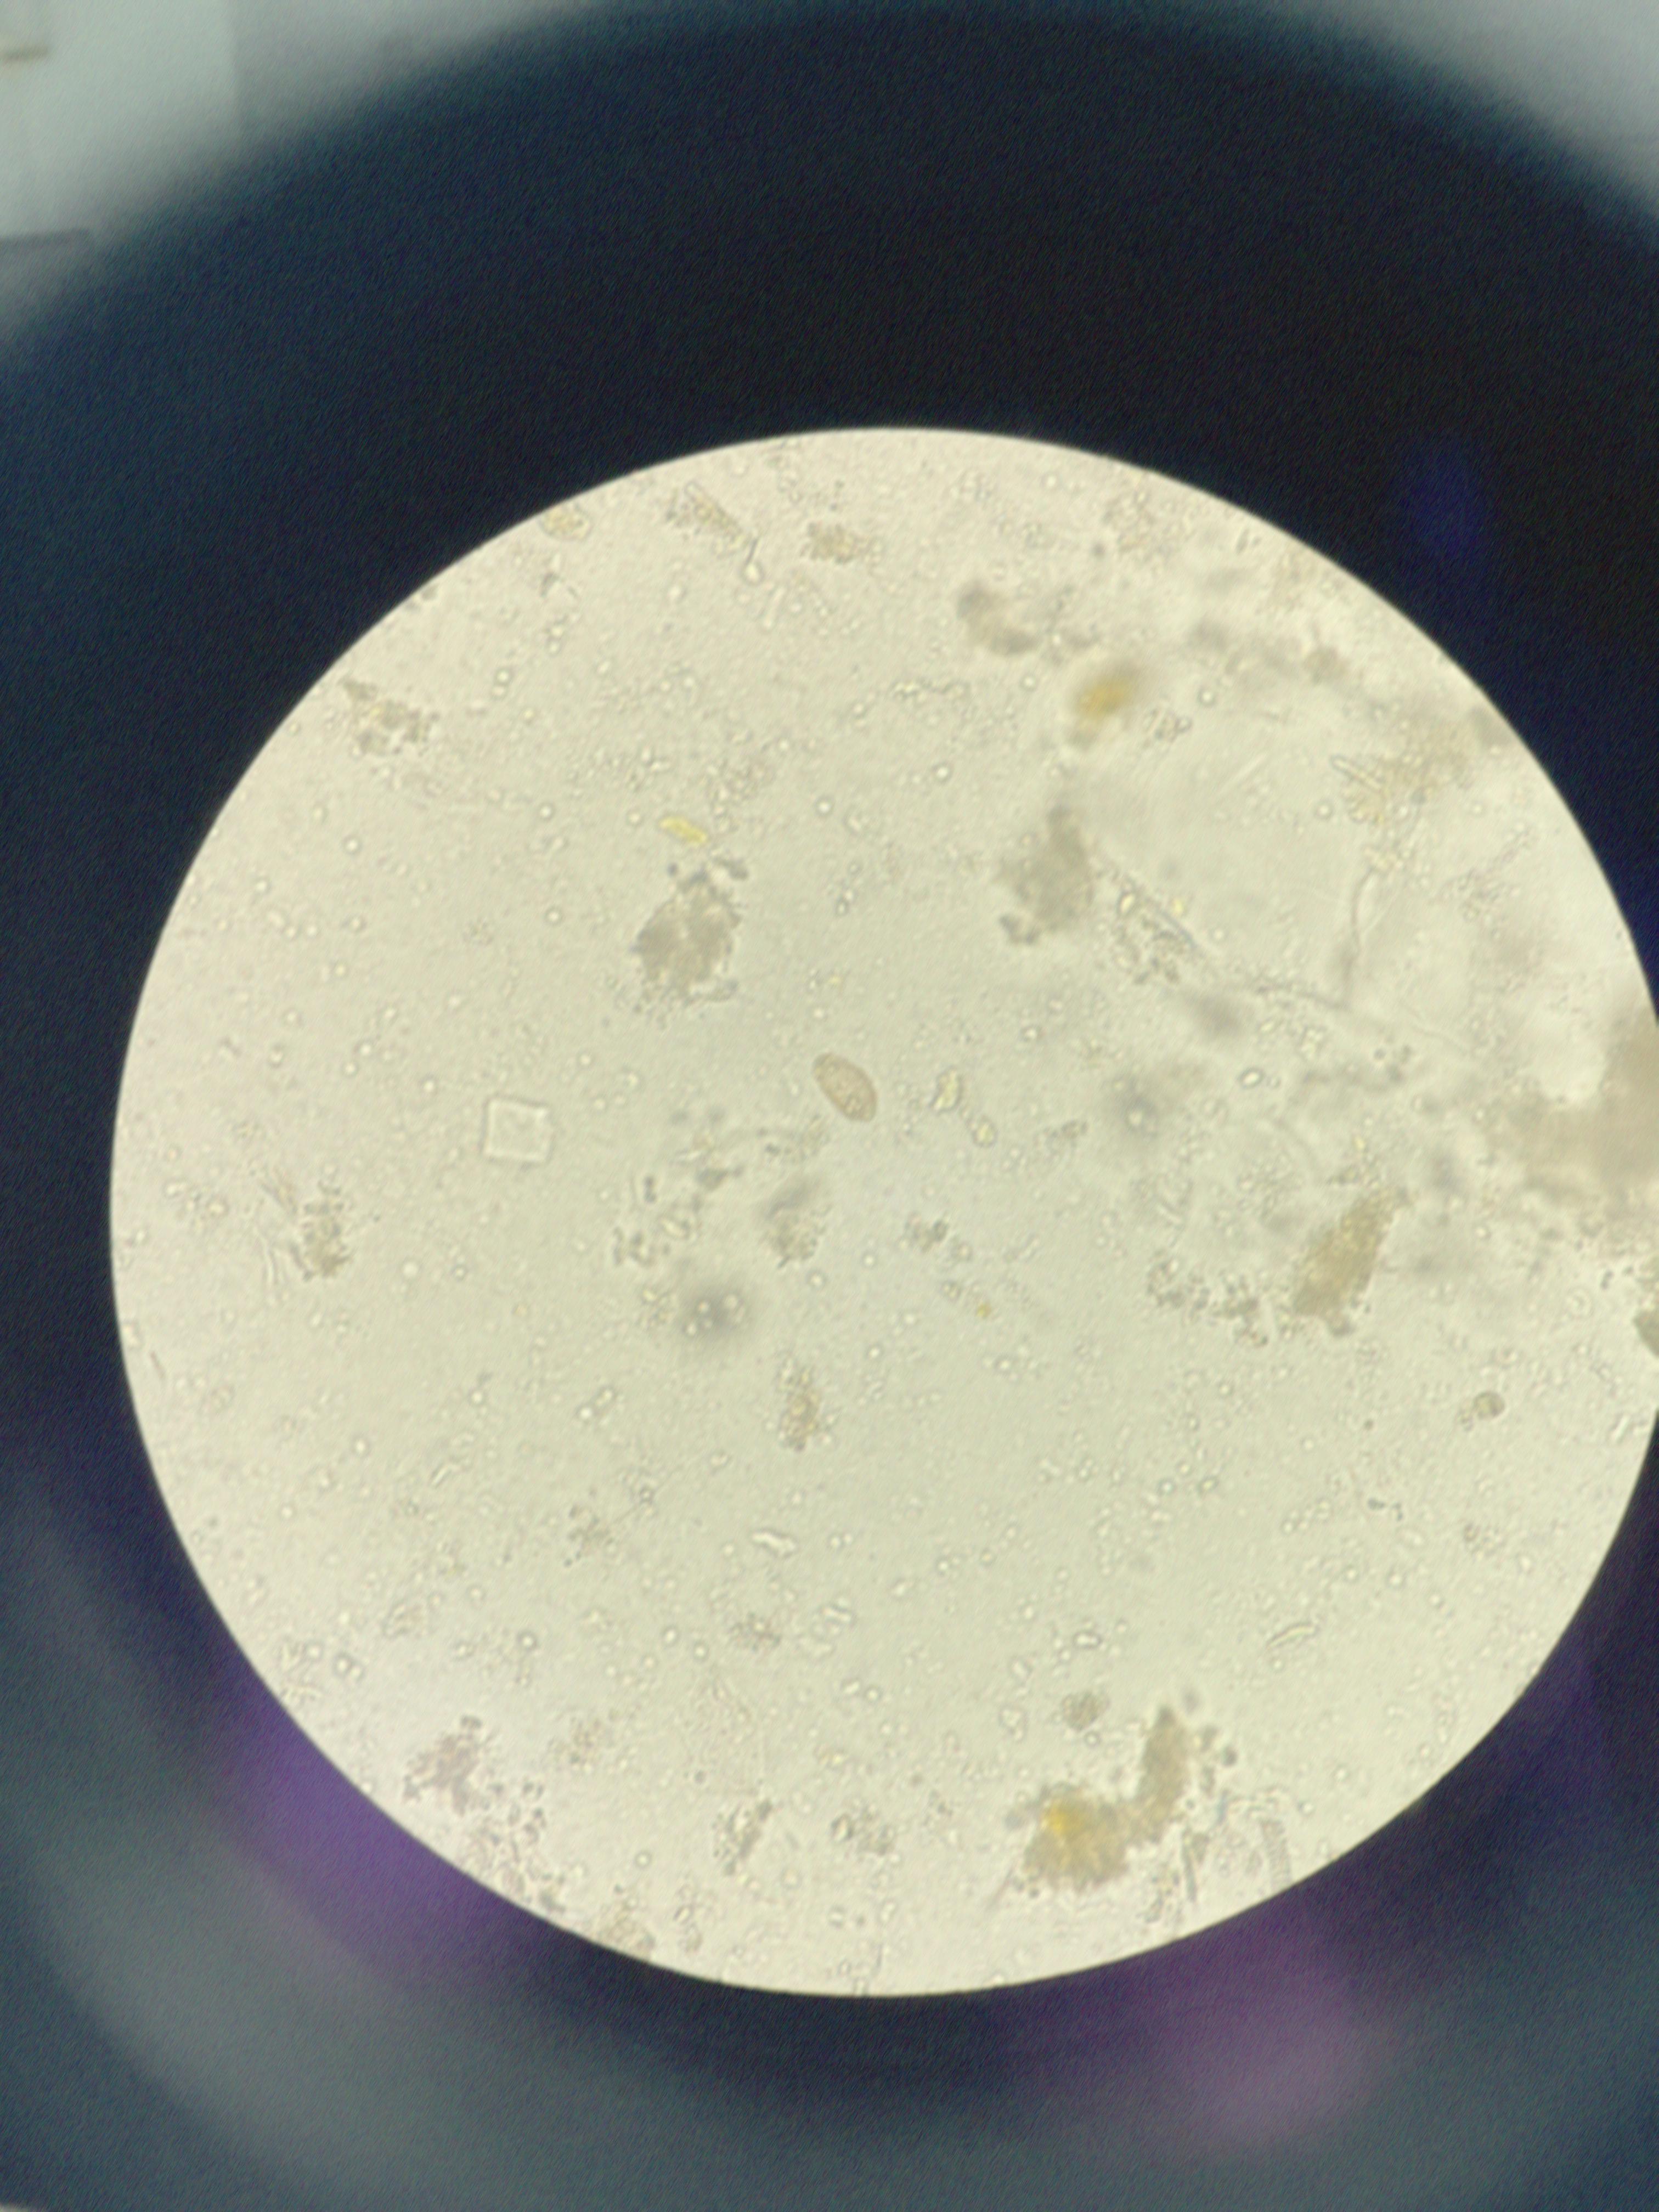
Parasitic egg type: Opisthorchis viverrine